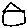
Label: house